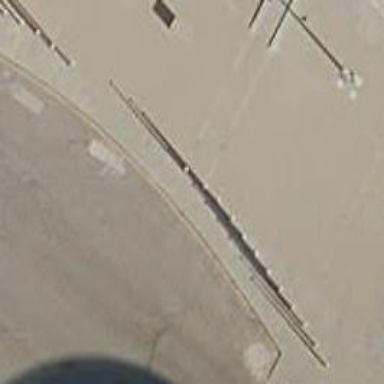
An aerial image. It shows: Flagpole which is man-made.